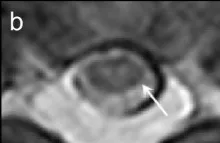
Thoracic magnetic resonance imaging (MRI). T2-weighted thoracic MRI showed abnormal high signals in the spinal cord (A-C).
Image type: radiology (mri)